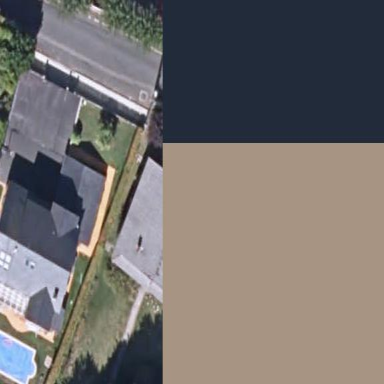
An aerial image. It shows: Simple and straightforward house.